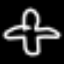
Label: airplane